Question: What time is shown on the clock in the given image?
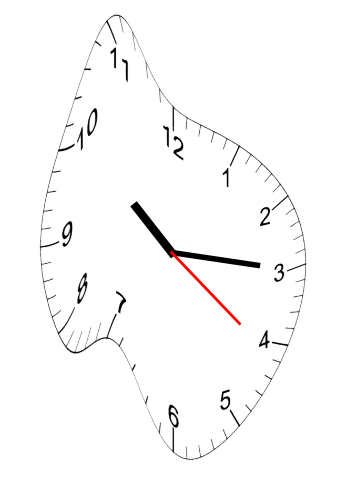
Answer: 10:15:21